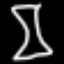
Label: hourglass